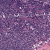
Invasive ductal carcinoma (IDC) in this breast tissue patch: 0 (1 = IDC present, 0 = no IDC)